Interaction volume radius: 5 \u00c5
Interaction volume height: 15 \u00c5
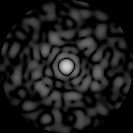
Disorder parameter: 0.8705